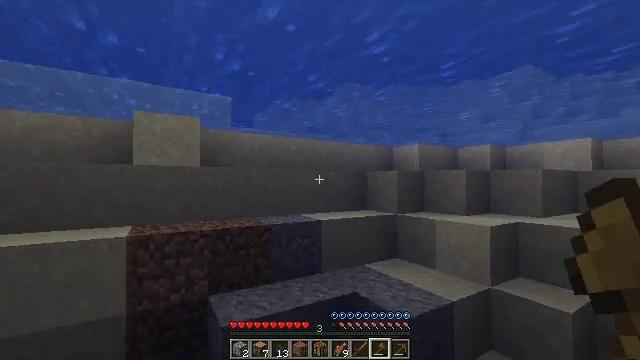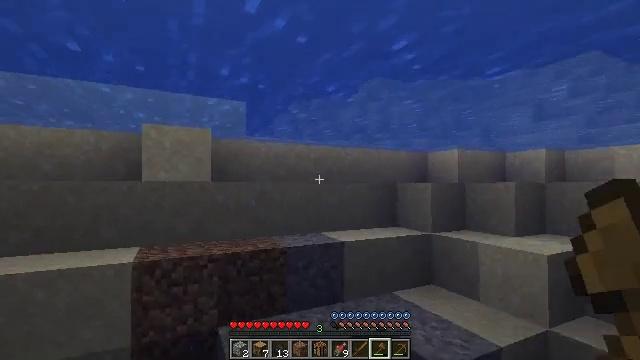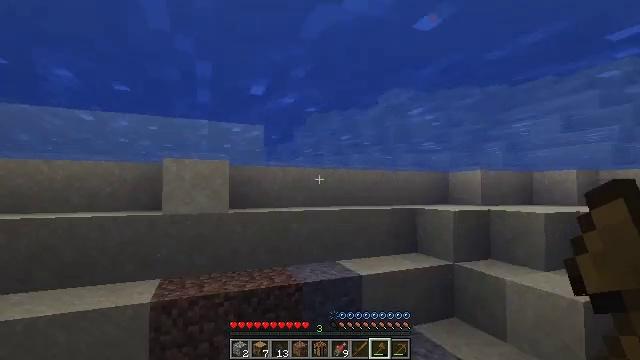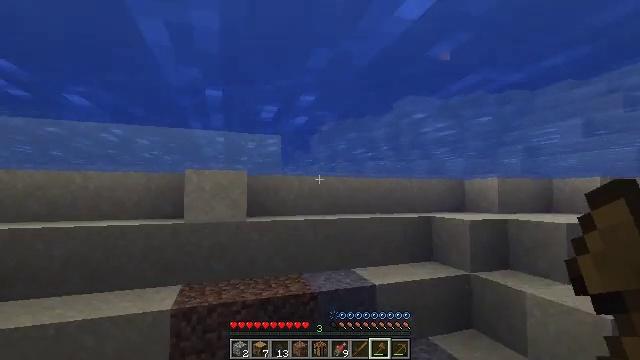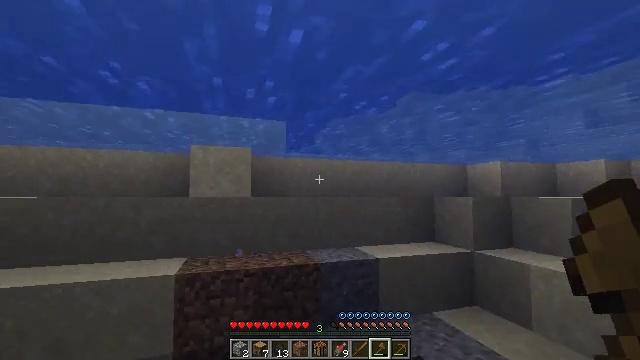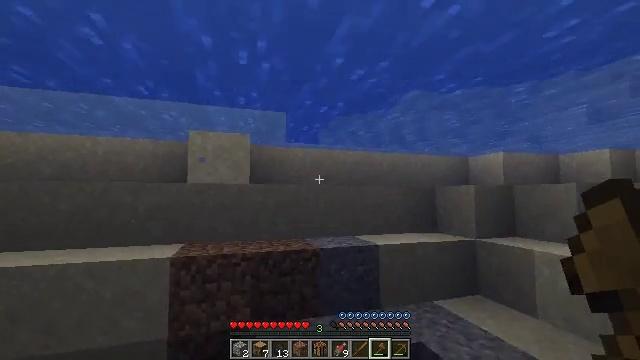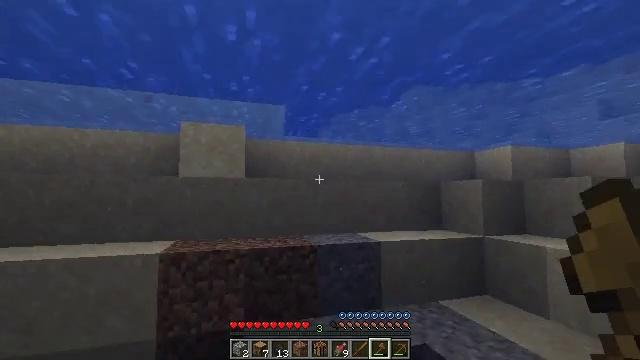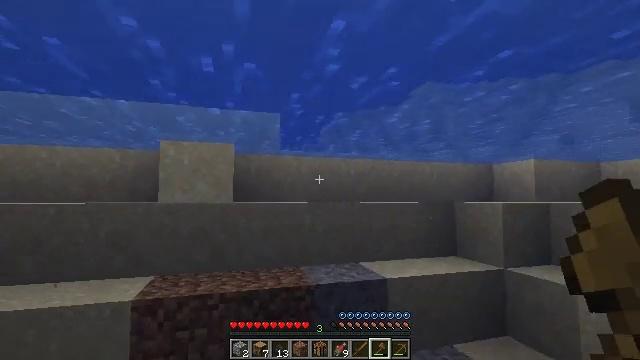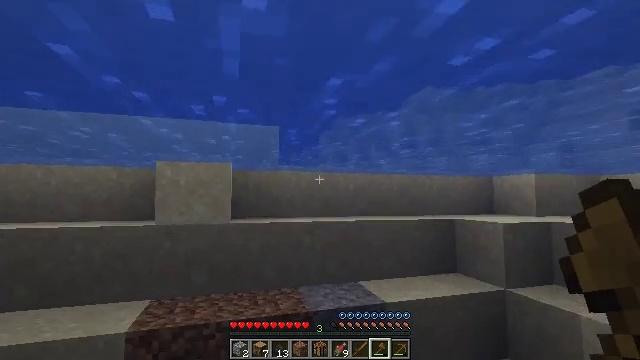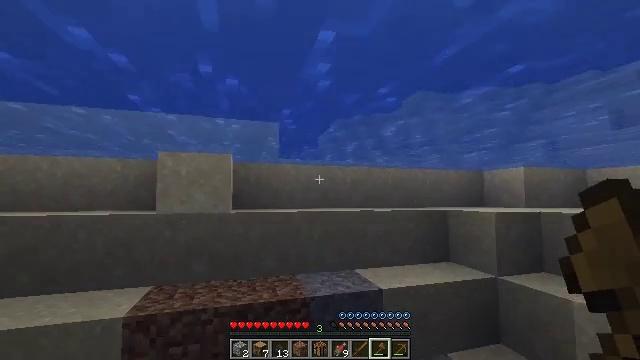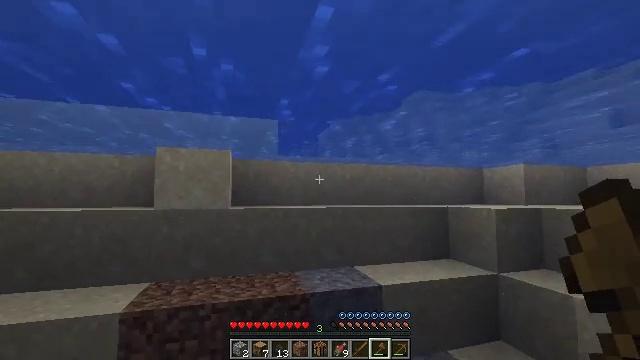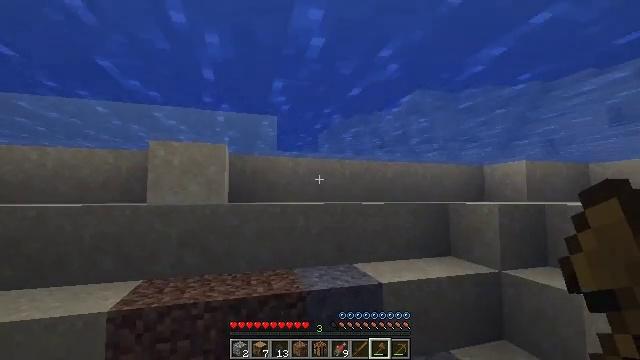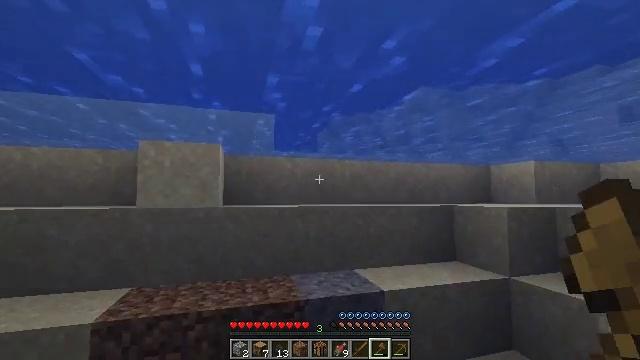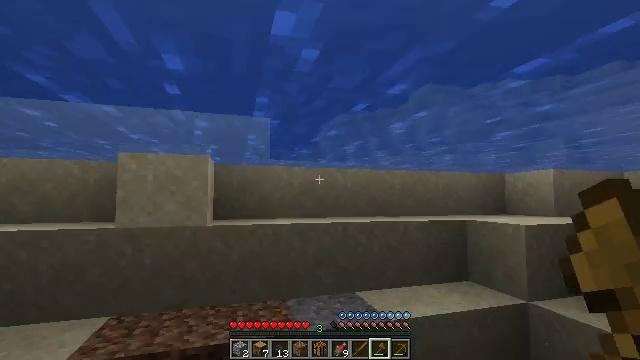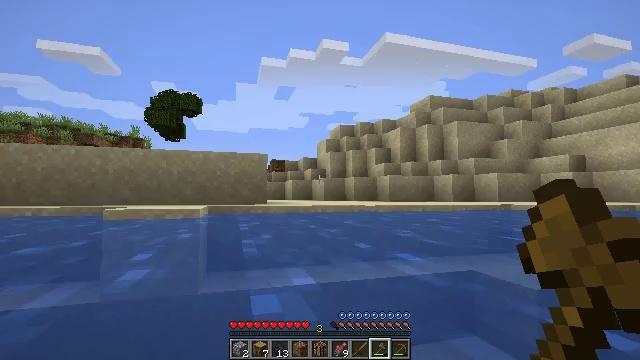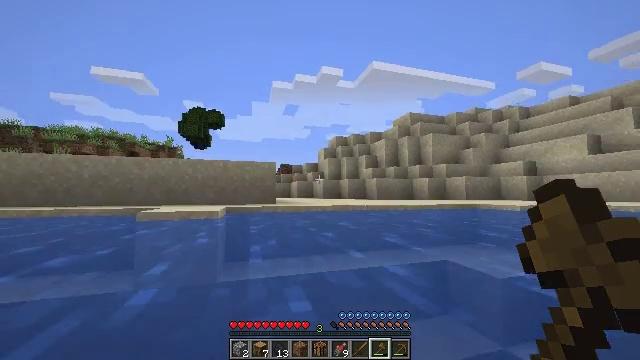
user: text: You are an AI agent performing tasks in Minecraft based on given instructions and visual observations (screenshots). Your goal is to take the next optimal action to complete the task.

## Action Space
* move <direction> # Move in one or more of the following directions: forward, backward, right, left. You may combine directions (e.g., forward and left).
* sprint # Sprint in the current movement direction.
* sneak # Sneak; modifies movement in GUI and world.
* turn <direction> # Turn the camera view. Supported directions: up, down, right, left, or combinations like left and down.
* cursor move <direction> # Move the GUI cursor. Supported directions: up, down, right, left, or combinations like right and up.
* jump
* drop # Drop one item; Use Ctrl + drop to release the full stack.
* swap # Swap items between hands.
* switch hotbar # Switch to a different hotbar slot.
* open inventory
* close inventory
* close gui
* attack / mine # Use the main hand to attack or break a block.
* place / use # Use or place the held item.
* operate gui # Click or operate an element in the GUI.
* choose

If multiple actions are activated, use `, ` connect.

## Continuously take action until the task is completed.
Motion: motion action
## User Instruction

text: Fish and kill the salmon.
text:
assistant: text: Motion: move forward, turn left
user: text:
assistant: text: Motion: move forward, turn left
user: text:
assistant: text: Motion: move forward, turn left
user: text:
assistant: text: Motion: move forward, turn left
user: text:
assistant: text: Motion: move forward
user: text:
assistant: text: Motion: move forward
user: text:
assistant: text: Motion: move forward, jump
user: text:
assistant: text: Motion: move forward, jump
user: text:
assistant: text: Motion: move forward, jump
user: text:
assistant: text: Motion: move forward, jump
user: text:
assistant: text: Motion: move forward, jump
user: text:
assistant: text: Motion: move forward, jump
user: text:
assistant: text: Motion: move forward, jump
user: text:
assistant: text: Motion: move forward, jump
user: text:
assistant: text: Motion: move forward, jump
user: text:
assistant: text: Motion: move forward
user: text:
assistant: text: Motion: move forward
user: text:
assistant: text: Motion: move forward
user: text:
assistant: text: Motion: move forward
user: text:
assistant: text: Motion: move forward
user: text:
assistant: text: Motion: move forward
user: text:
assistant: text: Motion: no_op
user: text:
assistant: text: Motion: no_op
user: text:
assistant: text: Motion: no_op
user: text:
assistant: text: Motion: move forward
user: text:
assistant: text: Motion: move forward
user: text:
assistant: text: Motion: move forward
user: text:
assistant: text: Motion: move forward
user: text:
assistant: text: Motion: move forward, turn left
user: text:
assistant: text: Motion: move forward, turn left and down